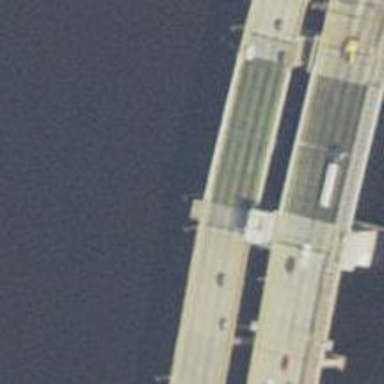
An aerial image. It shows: Movable bascule bridge on motorway with separate sidewalks.